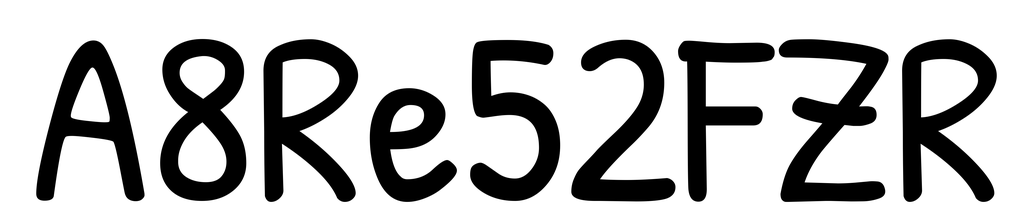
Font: PatrickHand-Regular